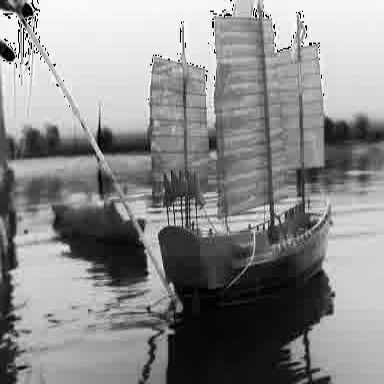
There are two objects shown in the infrared image, including a container_ship, and a sailboat.